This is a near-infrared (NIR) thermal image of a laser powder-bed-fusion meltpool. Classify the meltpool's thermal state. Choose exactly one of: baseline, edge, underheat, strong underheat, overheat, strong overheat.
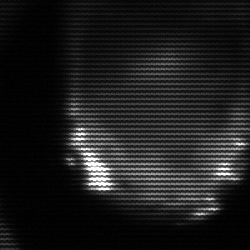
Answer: edge